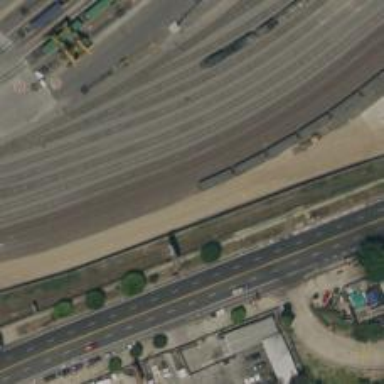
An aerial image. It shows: Railway yard in service.